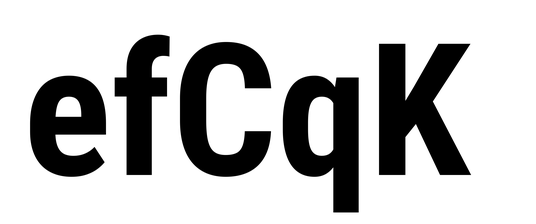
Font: Roboto_Condensed_Bold